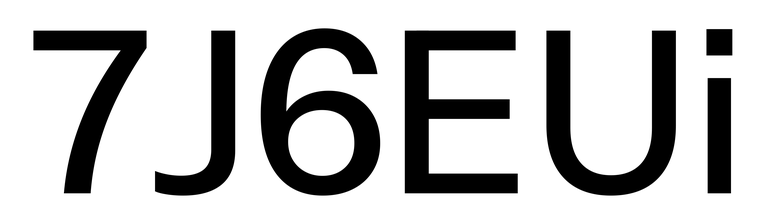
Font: InstrumentSans_Medium